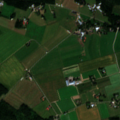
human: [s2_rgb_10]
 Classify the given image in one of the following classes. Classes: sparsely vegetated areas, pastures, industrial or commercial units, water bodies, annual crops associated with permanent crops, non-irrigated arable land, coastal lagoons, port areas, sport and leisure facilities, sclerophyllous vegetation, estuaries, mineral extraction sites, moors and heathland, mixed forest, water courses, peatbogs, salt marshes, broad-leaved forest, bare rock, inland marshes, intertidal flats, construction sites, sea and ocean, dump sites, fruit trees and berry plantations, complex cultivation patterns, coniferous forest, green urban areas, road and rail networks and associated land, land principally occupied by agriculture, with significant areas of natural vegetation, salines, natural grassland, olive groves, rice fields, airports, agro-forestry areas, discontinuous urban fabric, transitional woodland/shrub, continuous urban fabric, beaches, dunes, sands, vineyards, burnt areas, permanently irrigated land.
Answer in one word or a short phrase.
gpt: discontinuous urban fabric, non-irrigated arable land, land principally occupied by agriculture, with significant areas of natural vegetation, broad-leaved forest, mixed forest